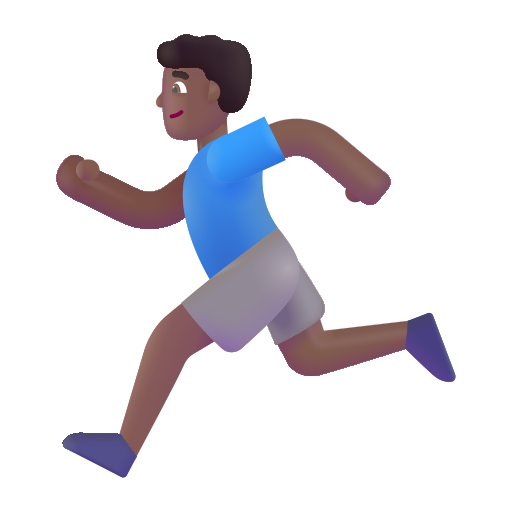
man running color  dark